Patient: sex F, age 62
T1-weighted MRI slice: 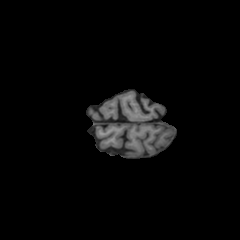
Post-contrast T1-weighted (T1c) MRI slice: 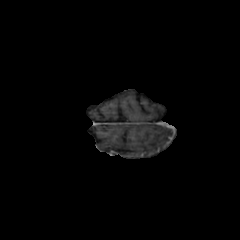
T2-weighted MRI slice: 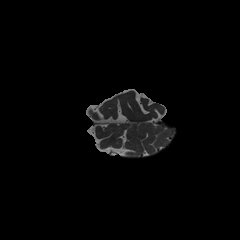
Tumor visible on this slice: no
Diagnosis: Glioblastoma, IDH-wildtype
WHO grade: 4